Question: I'm trying to programmatically retrieve the domain of a table's field.
We only use domains in our model, as shown below:

The code is the following:
'''
for (var counterAttr = 0; counterAttr < TableObject.Attributes.Count; counterAttr++)
{
var attr = TableObject.Attributes.GetObject(counterAttr);
Log.Information("Field[" +counterAttr +"]: " + attr.Name + " (" + attr.Domain + ")");
}
'''
But unfortunately it outputs as follows:
'''
Field[0]: LDAP_USED_GROUP_ID (undefined)
Field[1]: LDAP_DOMAIN_ID (undefined)
Field[2]: LDAP_USED_GROUP_NAME (undefined)
...
'''
Any ideas?
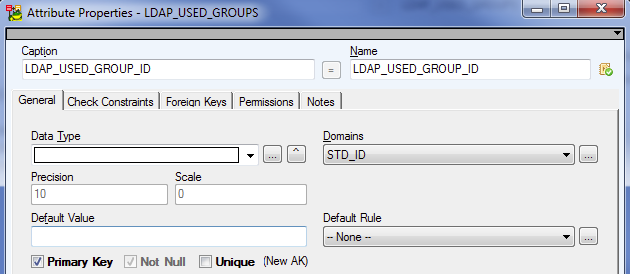
Answer: The solution, found through Toad forums, is to use:
'''
attr.Domain.Name
'''
even if 'attr.Domain' itself is 'undefinded'... who knows?